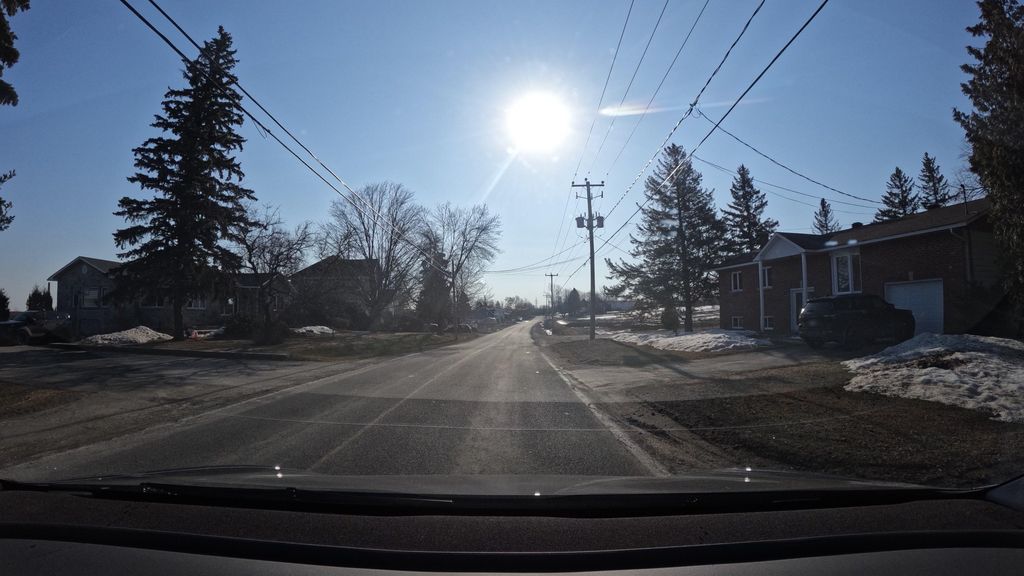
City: montreal